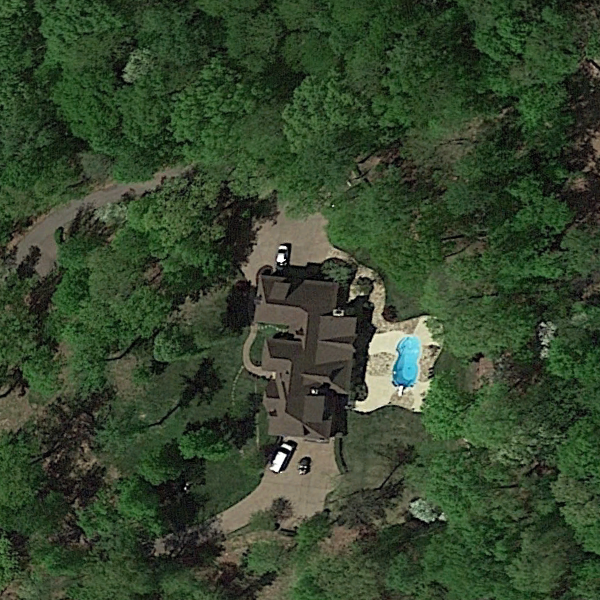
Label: SparseResidential